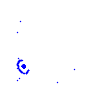
Particle: kaon